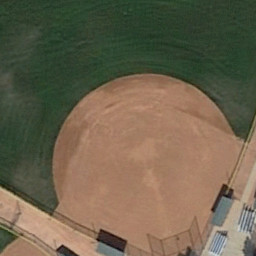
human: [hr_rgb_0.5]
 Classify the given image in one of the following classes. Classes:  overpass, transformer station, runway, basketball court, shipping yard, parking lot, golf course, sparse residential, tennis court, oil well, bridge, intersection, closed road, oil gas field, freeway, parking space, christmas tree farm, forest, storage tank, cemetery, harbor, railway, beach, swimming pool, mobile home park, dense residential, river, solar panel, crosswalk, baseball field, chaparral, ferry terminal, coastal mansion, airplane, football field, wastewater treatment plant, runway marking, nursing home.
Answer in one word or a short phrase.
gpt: baseball field